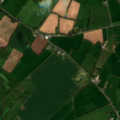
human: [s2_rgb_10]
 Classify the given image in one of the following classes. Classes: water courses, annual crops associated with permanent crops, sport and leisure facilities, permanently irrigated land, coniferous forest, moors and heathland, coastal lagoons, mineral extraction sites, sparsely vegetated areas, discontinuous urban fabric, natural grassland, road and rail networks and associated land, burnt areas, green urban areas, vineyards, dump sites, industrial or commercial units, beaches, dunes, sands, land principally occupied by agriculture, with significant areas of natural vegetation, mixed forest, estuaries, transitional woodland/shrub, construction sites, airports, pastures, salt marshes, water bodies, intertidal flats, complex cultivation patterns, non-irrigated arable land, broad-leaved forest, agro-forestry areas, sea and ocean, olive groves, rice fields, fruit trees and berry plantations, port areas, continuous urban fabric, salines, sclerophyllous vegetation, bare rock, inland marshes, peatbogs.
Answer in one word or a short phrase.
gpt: non-irrigated arable land, pastures, complex cultivation patterns